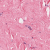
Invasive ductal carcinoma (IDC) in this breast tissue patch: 0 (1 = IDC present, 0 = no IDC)